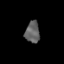
Tissue: lung
Cell type: Others
Senescence score: 0.2226
Nuclear area (px): 304
Mean DAPI intensity: 96.891